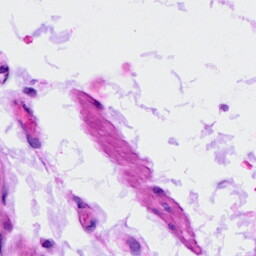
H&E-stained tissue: Ovarian